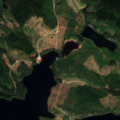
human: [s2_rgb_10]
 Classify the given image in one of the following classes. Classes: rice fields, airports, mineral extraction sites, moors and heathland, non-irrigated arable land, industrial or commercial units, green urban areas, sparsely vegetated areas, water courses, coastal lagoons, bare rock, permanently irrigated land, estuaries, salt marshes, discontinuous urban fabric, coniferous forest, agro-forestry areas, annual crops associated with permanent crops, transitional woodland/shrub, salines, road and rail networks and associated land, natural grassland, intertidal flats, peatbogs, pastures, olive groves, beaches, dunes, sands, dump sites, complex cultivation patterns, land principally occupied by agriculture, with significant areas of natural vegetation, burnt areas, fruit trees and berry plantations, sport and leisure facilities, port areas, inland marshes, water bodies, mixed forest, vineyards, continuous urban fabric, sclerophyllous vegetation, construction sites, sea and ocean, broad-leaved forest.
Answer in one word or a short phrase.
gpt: land principally occupied by agriculture, with significant areas of natural vegetation, coniferous forest, mixed forest, water bodies